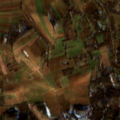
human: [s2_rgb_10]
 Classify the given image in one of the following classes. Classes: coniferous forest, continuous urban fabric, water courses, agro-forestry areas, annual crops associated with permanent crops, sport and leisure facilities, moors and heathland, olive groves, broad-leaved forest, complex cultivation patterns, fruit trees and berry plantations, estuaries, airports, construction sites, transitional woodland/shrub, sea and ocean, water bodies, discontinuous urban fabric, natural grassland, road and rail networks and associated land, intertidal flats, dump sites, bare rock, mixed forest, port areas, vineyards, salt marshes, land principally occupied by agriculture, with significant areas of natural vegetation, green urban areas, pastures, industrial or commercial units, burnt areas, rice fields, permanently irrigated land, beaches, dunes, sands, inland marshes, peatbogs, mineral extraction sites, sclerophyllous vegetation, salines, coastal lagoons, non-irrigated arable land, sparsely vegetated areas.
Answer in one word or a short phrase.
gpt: non-irrigated arable land, vineyards, pastures, complex cultivation patterns, land principally occupied by agriculture, with significant areas of natural vegetation, broad-leaved forest